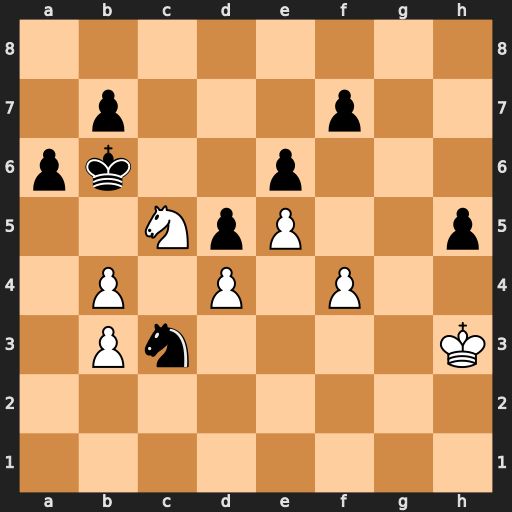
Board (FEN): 8/1p3p2/pk2p3/2NpP2p/1P1P1P2/1Pn4K/8/8
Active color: w
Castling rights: -
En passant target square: -
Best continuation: Na4+ Nxa4 bxa4